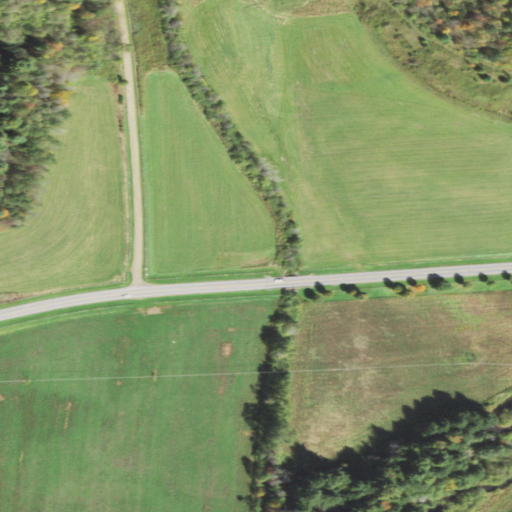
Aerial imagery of valley in Pennsylvania named Lent Hollow containing pasture, cultivated crops, open development, evergreen forest, mixed forest, deciduous forest, and low intensity development